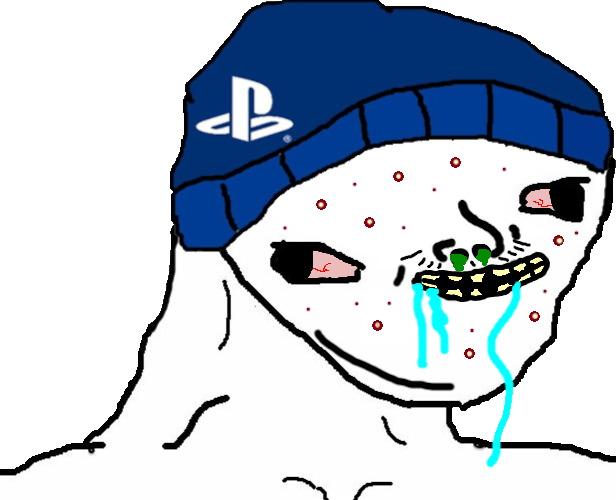
Label: 5_Brainlet